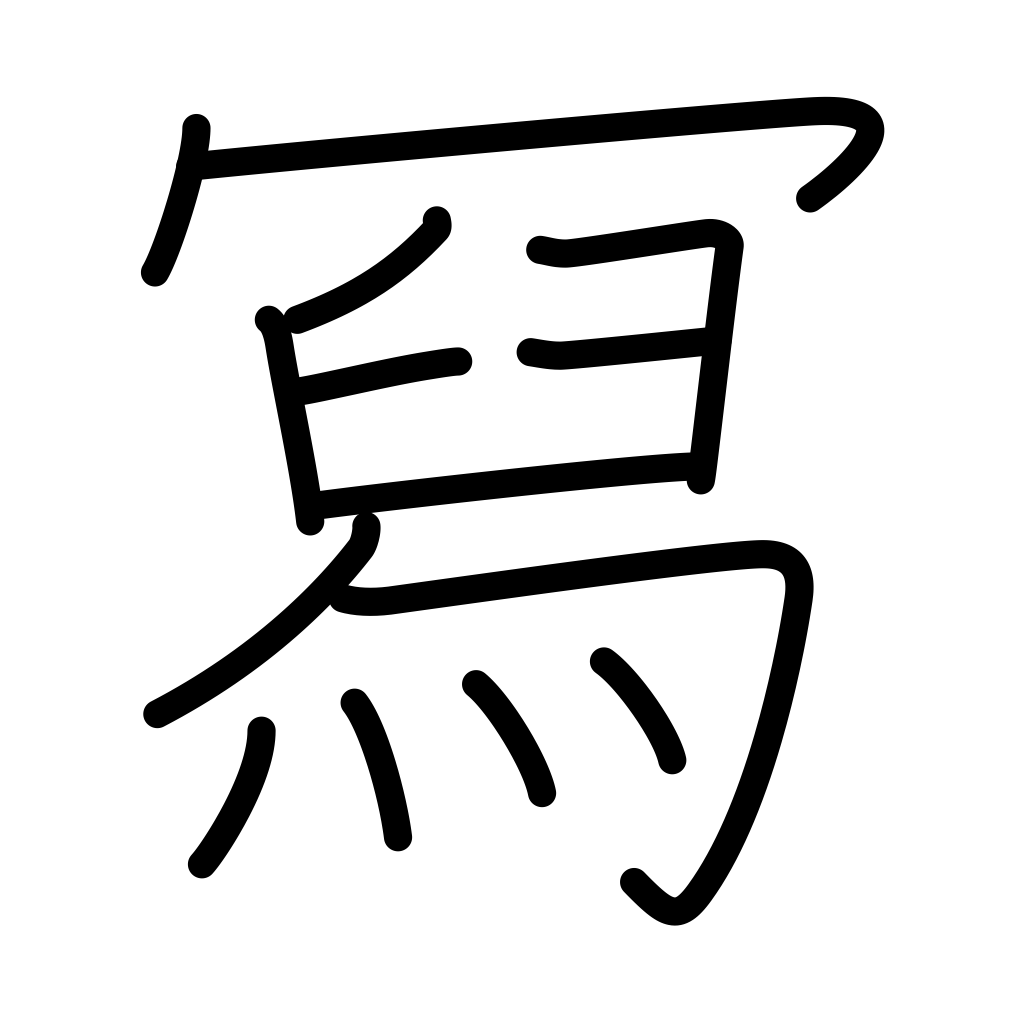
Meaning: write, draw, sketch, compose